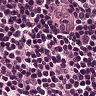
Metastatic tissue present: no